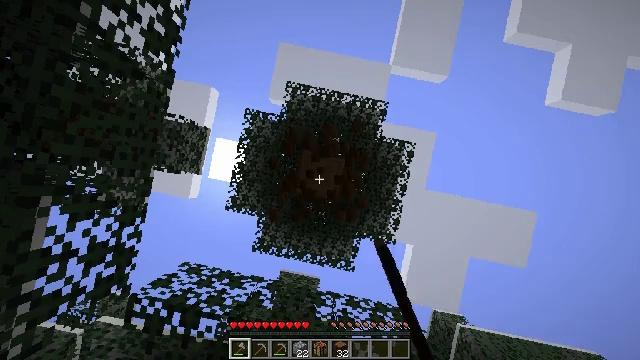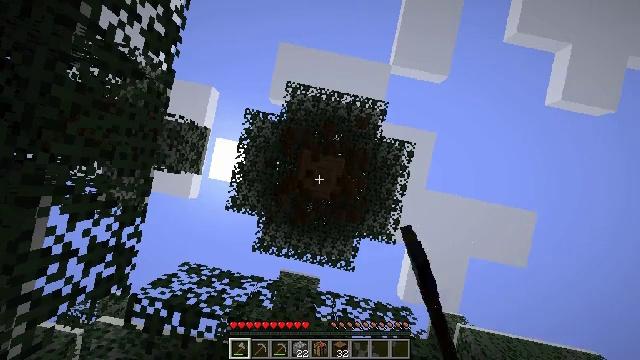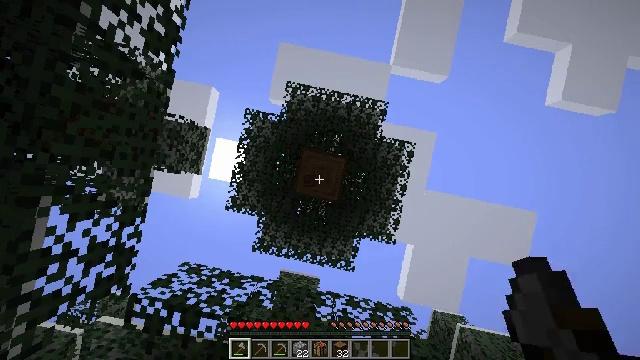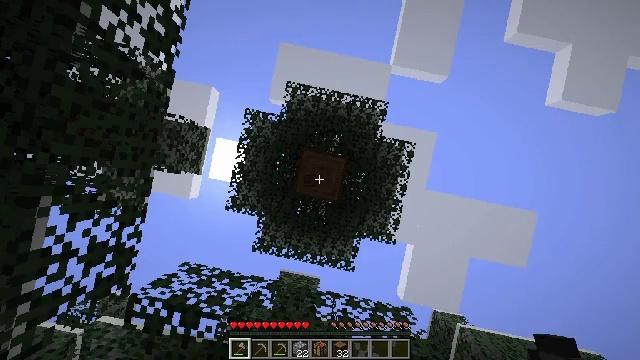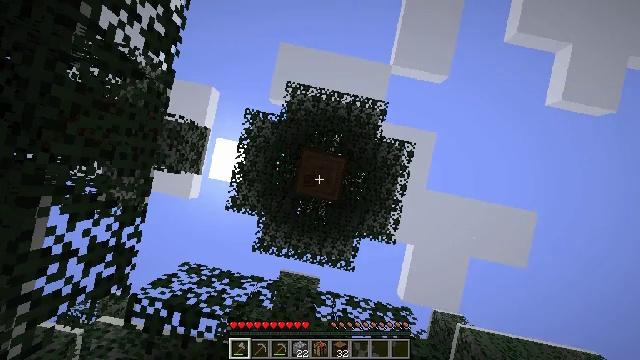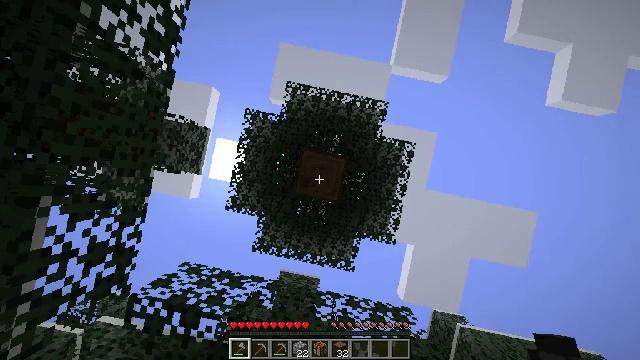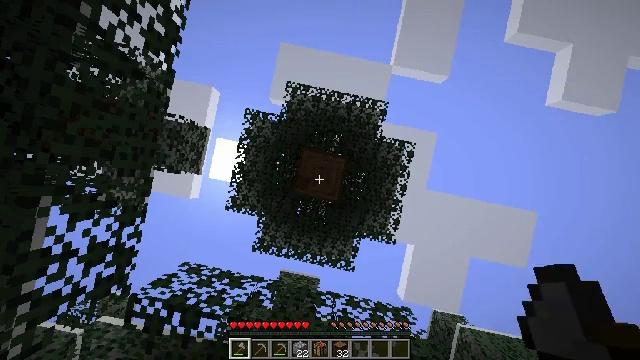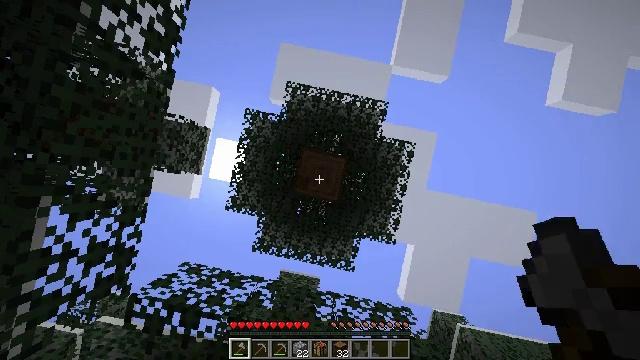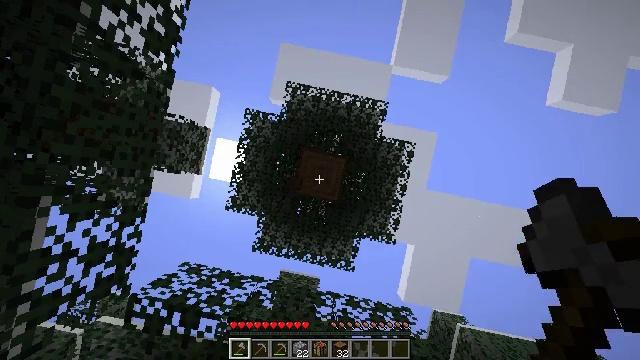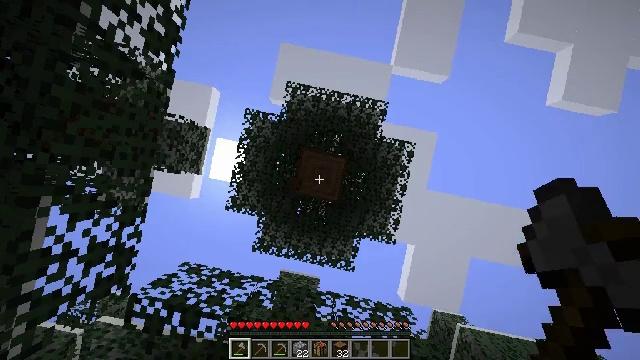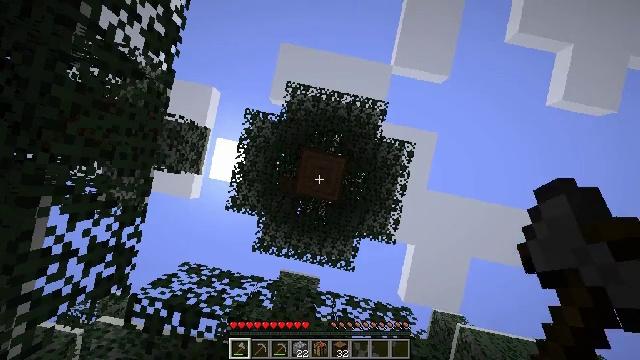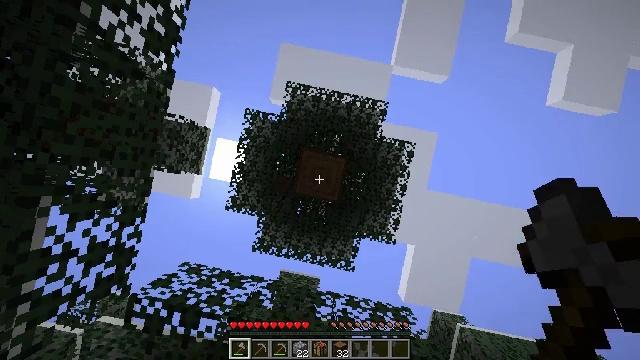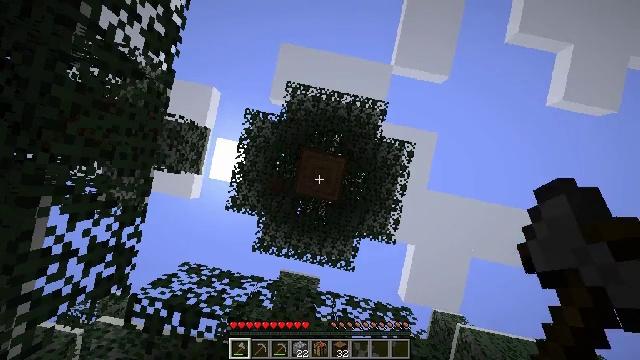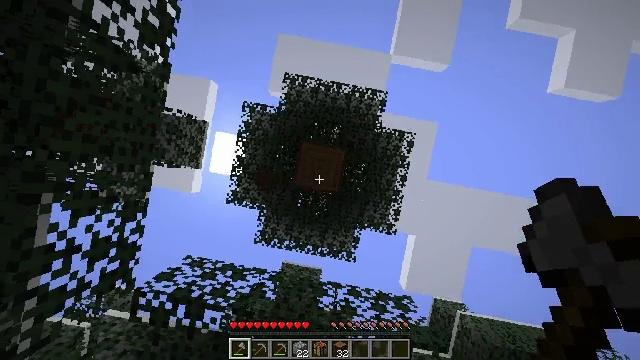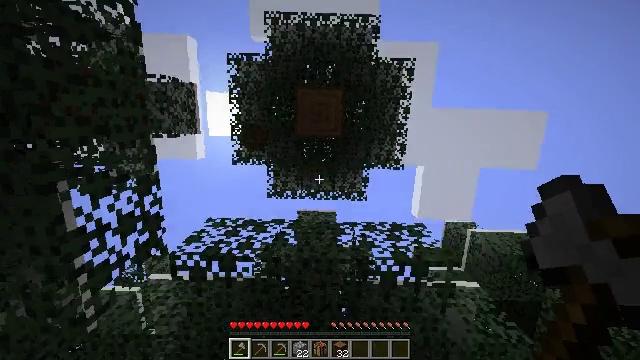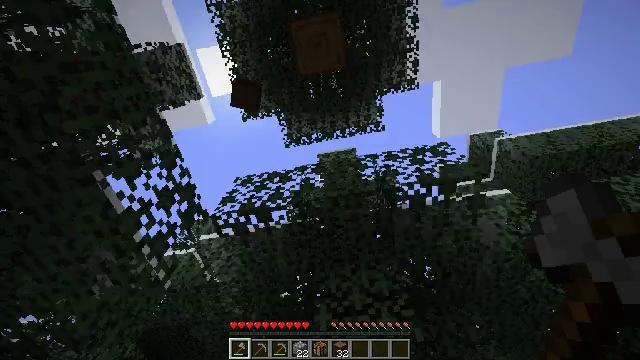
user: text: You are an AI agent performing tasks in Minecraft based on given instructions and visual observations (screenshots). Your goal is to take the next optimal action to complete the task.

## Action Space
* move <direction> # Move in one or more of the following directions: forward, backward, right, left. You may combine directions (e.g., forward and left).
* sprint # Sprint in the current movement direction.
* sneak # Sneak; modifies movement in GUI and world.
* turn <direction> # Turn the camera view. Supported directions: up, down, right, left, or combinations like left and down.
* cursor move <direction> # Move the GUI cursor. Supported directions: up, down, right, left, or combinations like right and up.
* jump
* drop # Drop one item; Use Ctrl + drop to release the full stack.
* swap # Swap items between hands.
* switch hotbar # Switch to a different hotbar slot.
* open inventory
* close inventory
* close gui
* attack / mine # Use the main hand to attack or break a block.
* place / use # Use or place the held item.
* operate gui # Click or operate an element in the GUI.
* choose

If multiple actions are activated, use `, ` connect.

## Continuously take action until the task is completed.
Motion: motion action
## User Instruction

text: Destroy the spruce leaves to get sticks and saplings.
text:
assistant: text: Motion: attack / mine
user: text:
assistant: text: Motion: attack / mine
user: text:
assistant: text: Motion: attack / mine
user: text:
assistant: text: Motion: attack / mine
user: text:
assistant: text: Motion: attack / mine
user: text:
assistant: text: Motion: attack / mine
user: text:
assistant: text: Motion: attack / mine
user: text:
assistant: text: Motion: attack / mine
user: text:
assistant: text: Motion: attack / mine
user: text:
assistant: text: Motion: attack / mine
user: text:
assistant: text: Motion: attack / mine
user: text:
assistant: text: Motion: no_op
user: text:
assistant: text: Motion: turn left and down
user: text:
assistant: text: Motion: turn left and down
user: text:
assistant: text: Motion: turn left and down
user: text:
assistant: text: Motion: turn left and down
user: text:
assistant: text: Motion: turn left and down
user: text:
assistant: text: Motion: move left, turn left and down
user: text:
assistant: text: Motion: move left
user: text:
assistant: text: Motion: move left
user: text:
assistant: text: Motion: no_op
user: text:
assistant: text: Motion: turn right and down
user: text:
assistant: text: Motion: turn down
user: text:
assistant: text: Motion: turn right and down
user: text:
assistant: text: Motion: move forward, turn left
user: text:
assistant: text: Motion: move forward
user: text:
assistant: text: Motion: move forward
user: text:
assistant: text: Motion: move forward
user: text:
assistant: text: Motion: move forward, turn left and down
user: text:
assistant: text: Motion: move forward, turn left and down